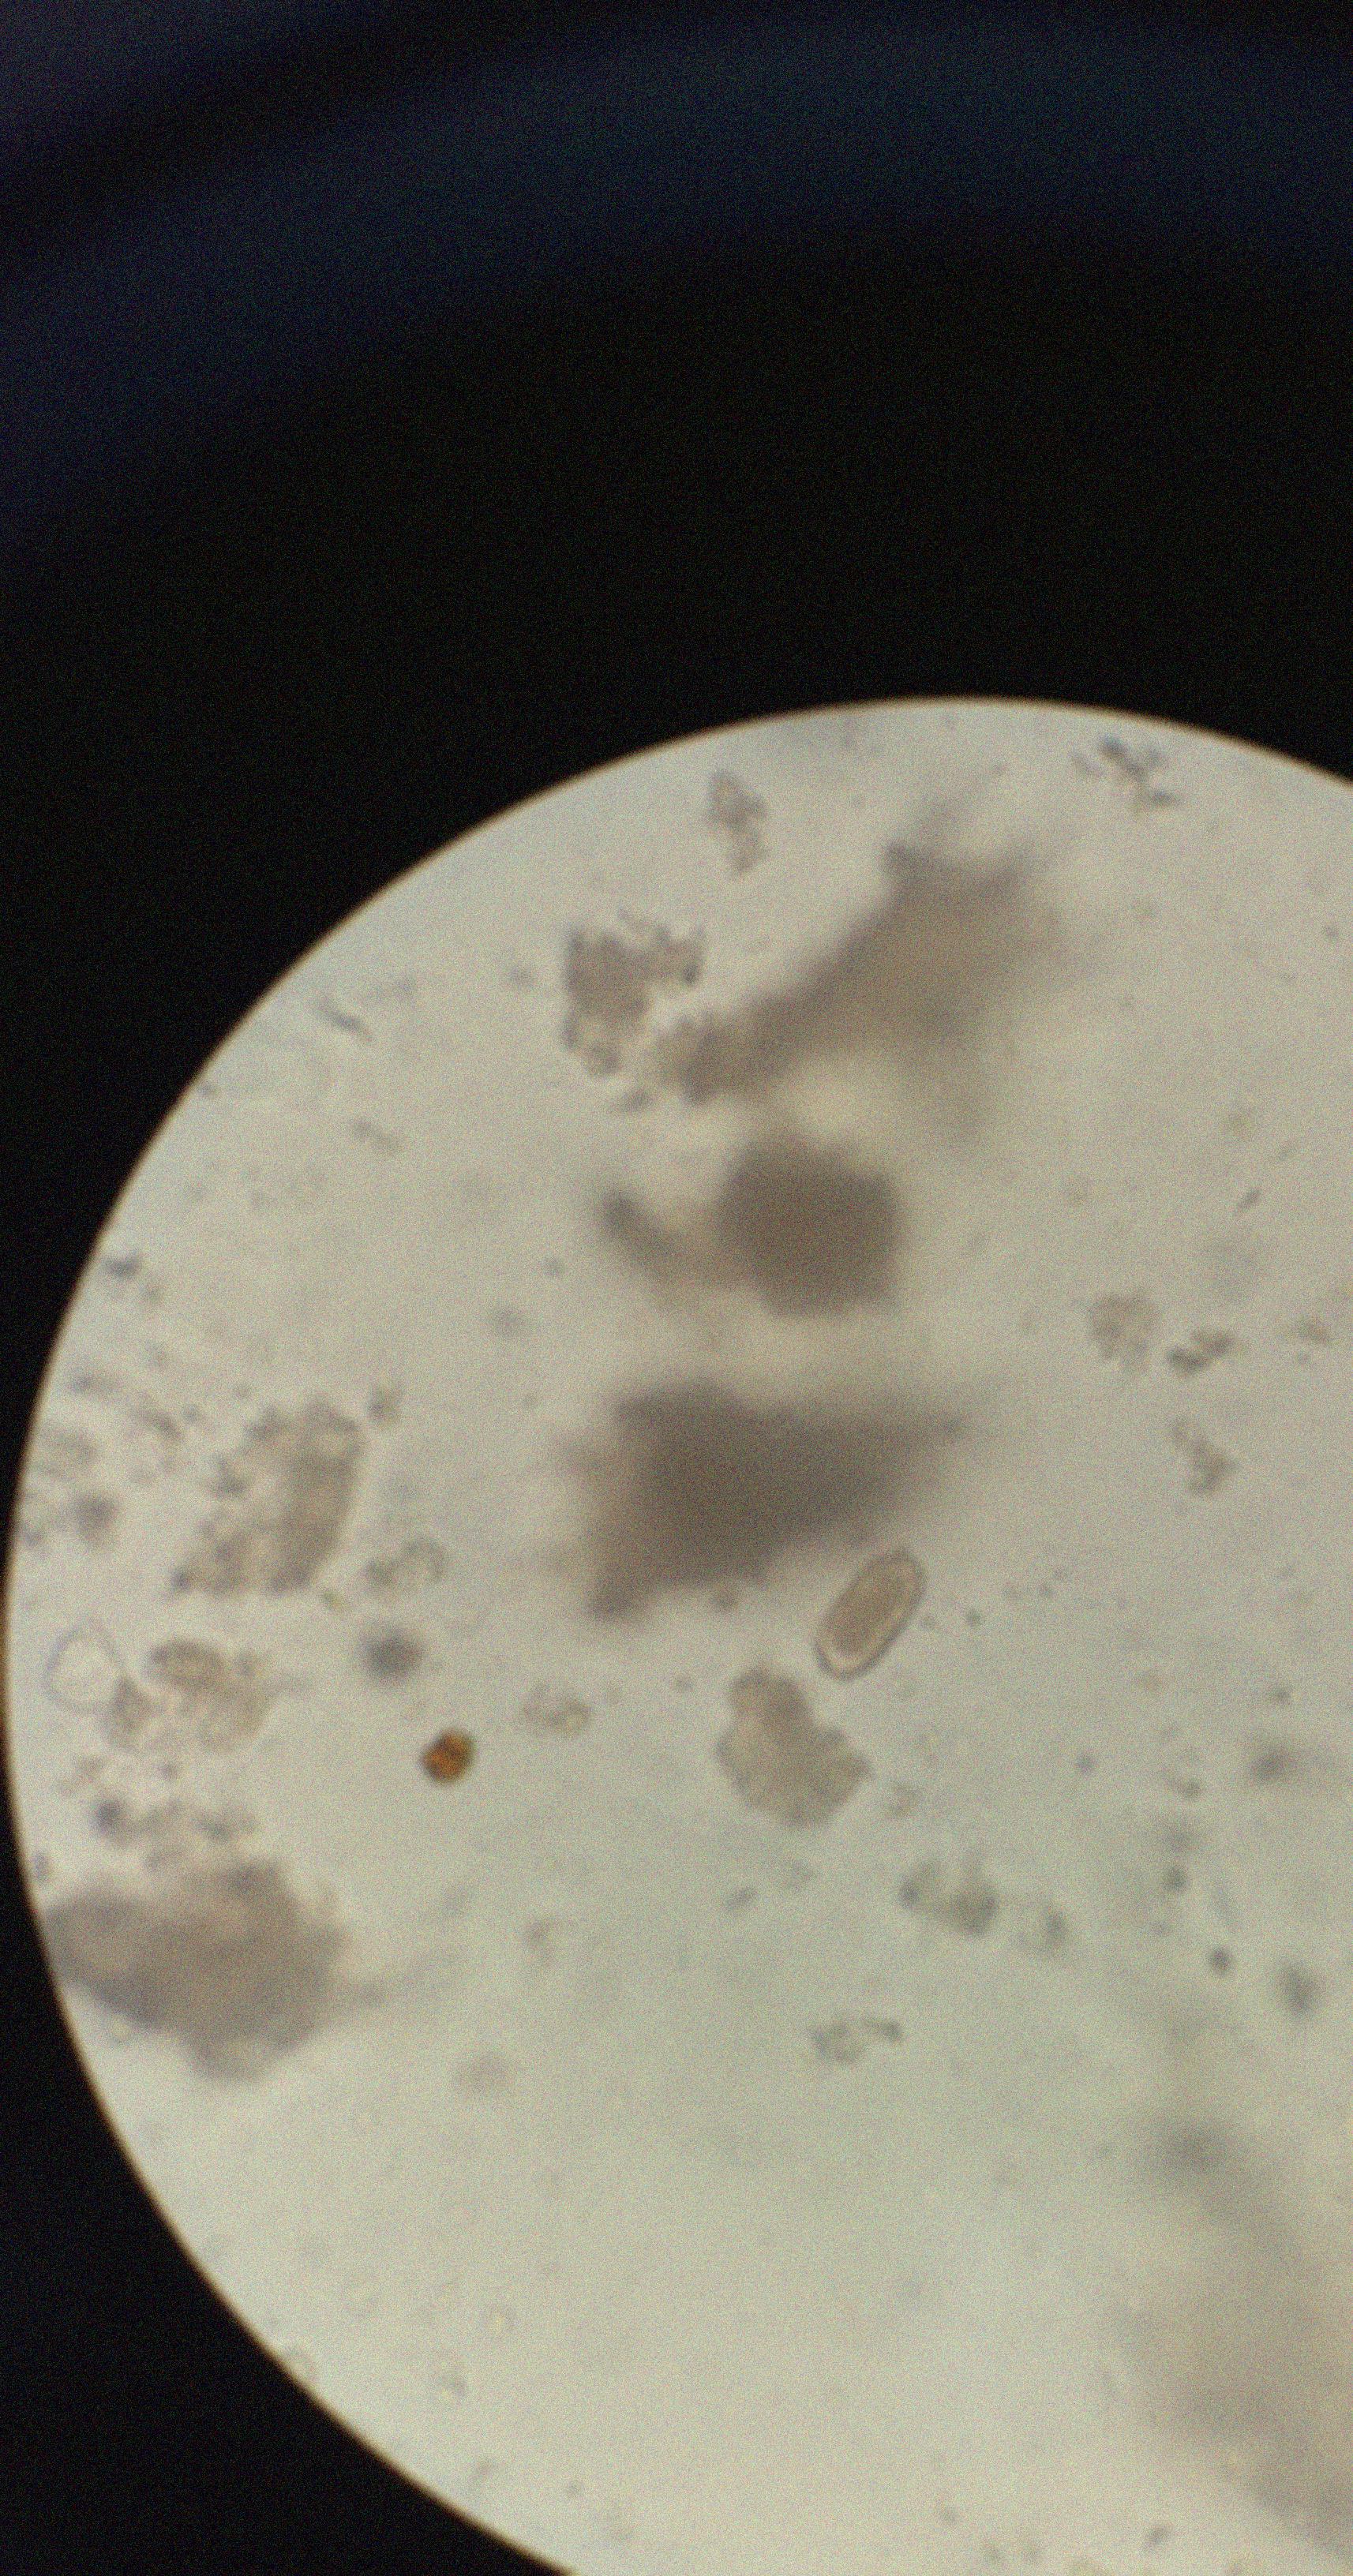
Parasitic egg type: Capillaria philippinensis